Platform: macOS
Application: Arc Browser
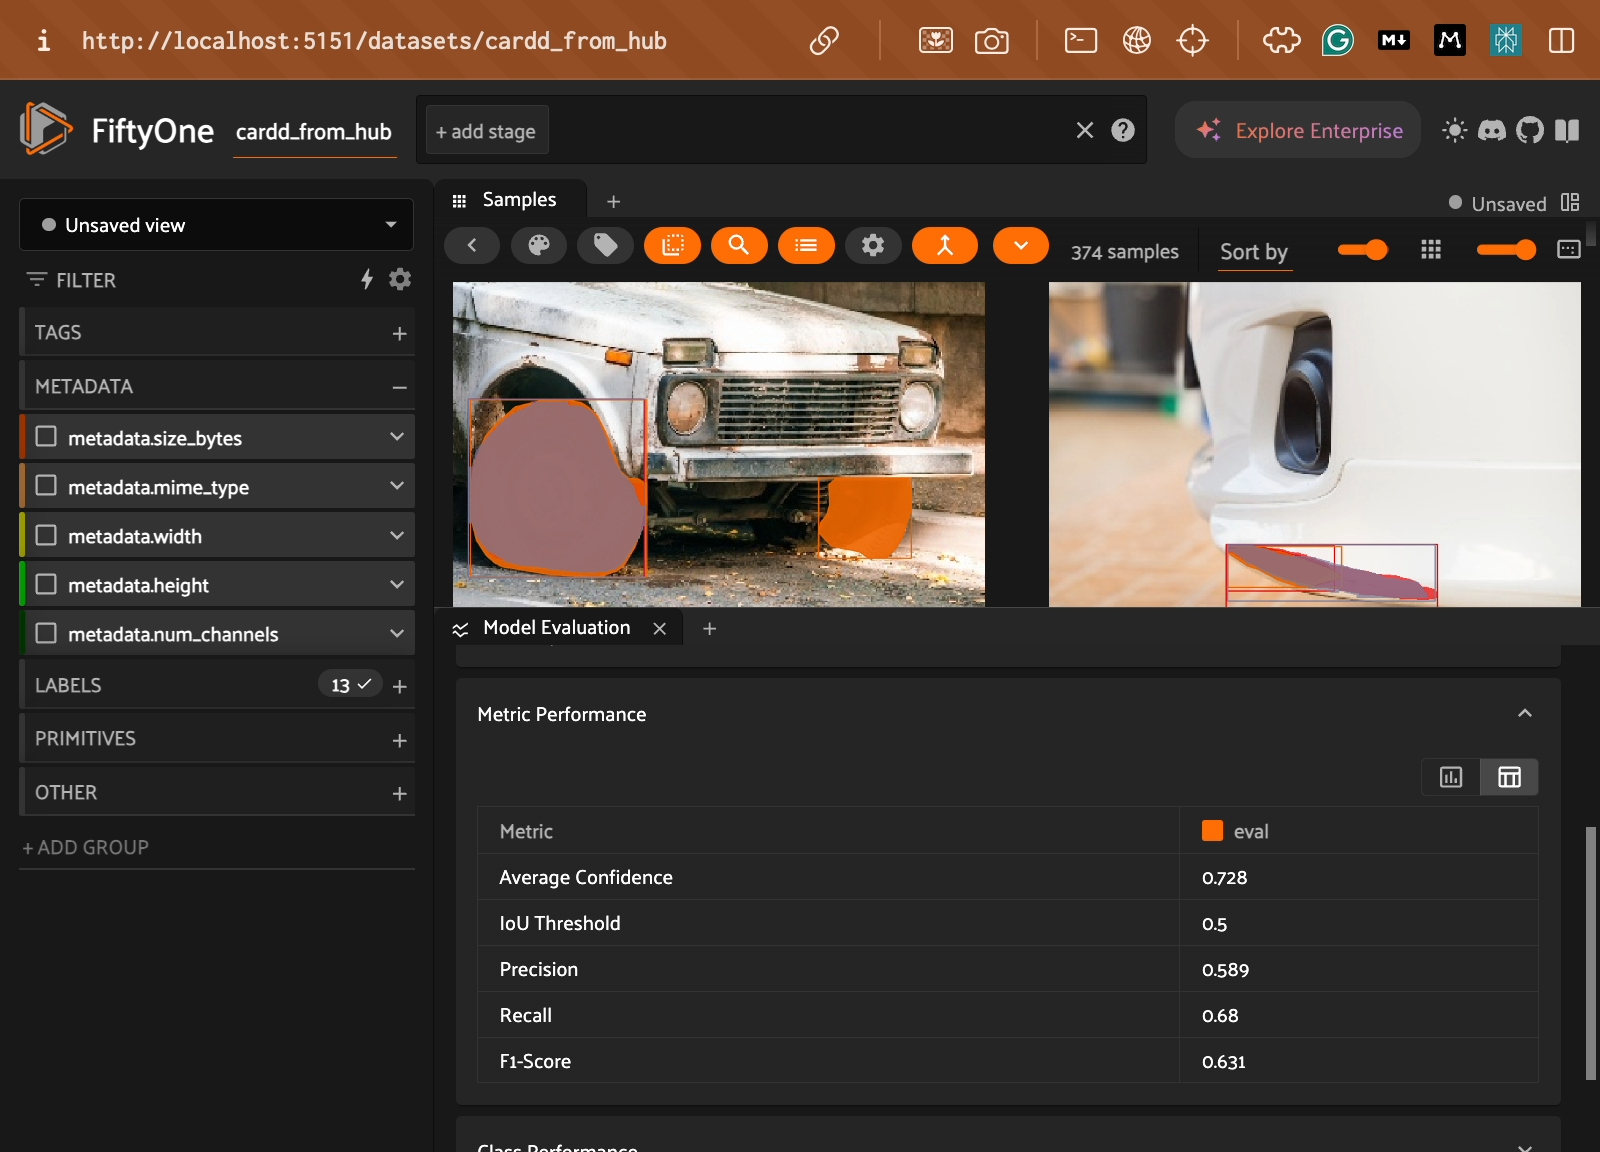
task_description: Switch to histogram view for metric performance
action_type: click
element_info: Icon
steps_since_start: 1